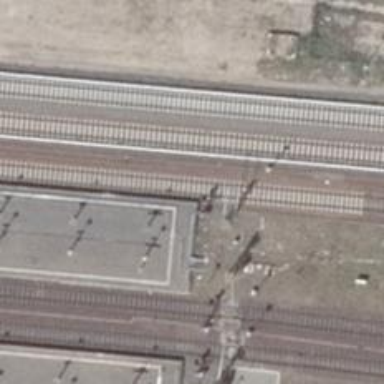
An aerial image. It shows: Railway signal.